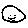
Label: smiley face